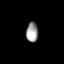
Tissue: prostate
Cell type: T cells
Senescence score: 0.713
Nuclear area (px): 231
Mean DAPI intensity: 155.364